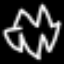
Label: leaf